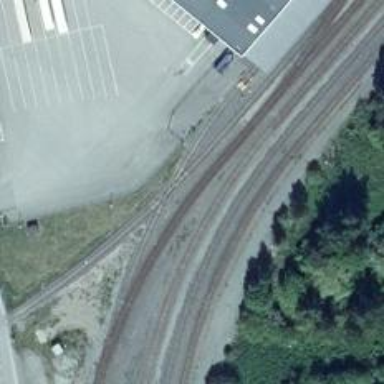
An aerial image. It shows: Rail spur service.